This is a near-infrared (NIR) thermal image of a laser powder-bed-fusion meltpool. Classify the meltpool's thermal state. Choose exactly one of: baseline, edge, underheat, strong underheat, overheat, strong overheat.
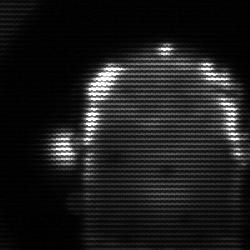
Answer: baseline